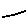
Label: line